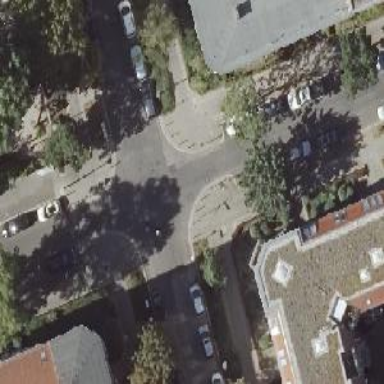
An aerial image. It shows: Residential road with asphalt surface. There is on-street parallel parking on both sides of the road.